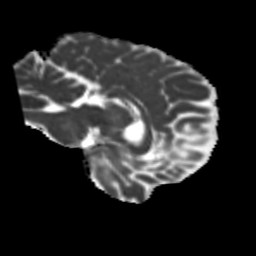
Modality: MD
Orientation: sagittal
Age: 50
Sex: female
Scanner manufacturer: siemens
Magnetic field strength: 3 T
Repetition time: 5.25 s
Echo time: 0.08 s